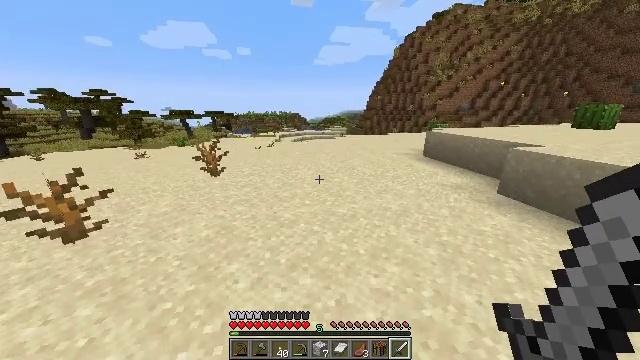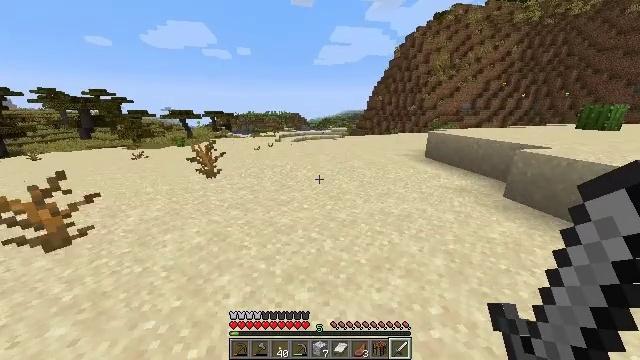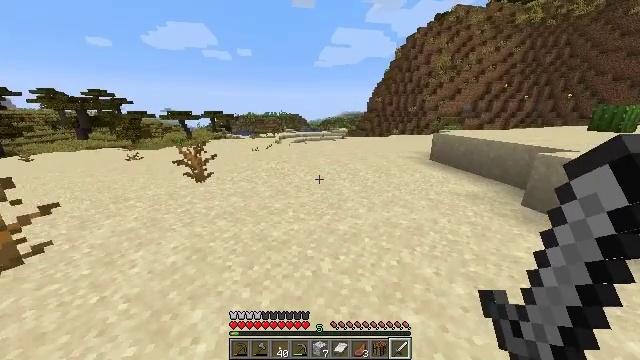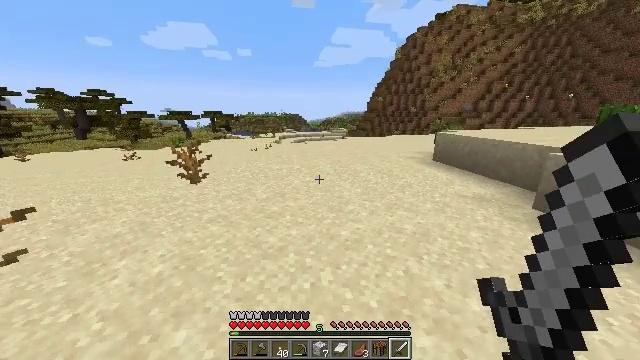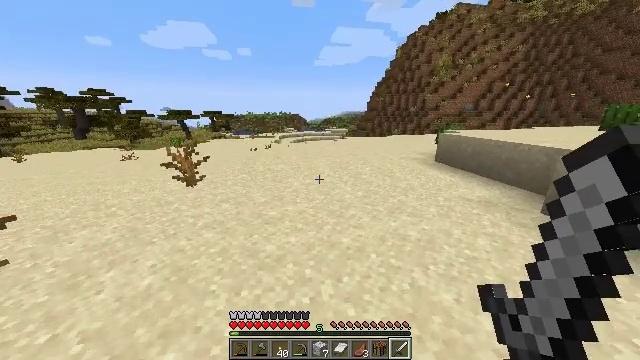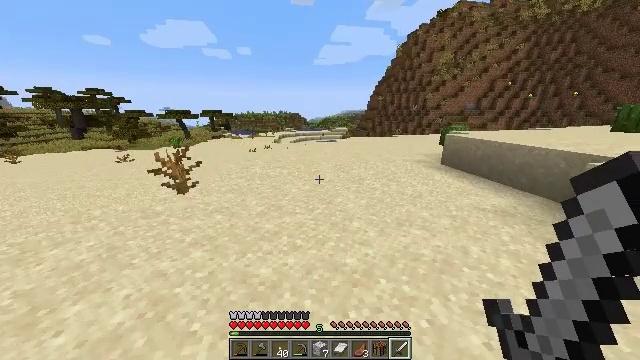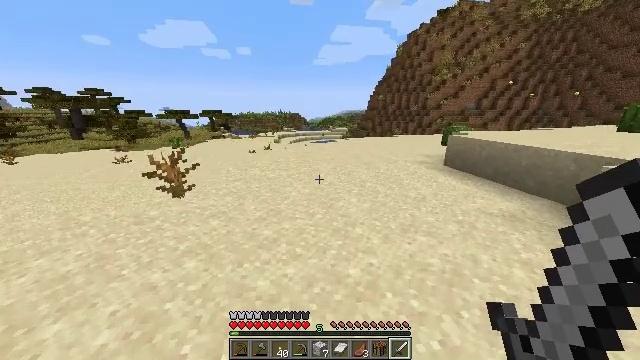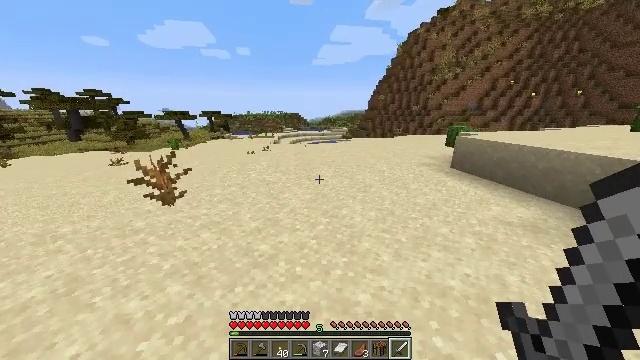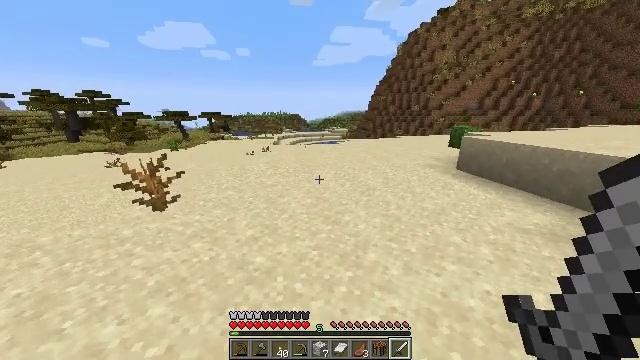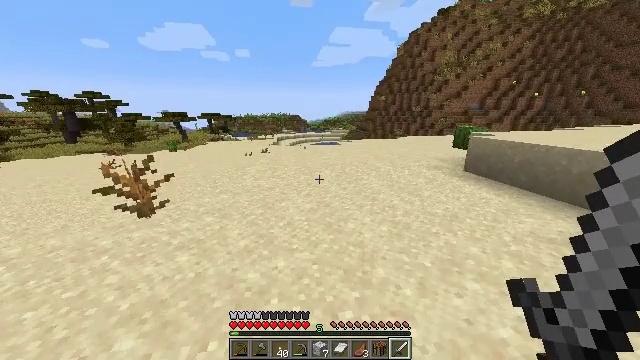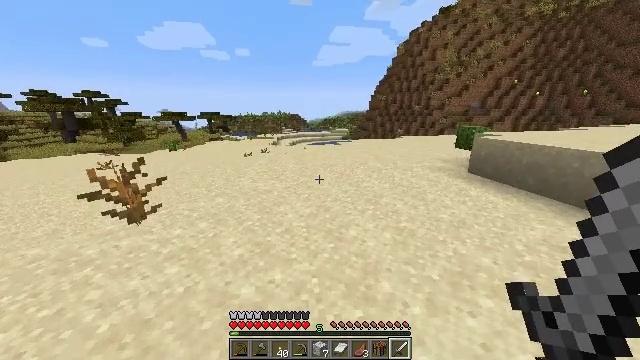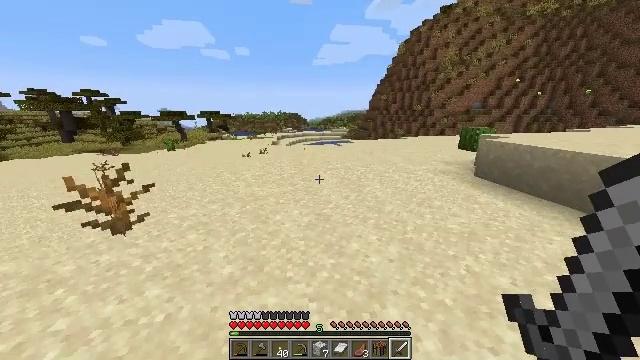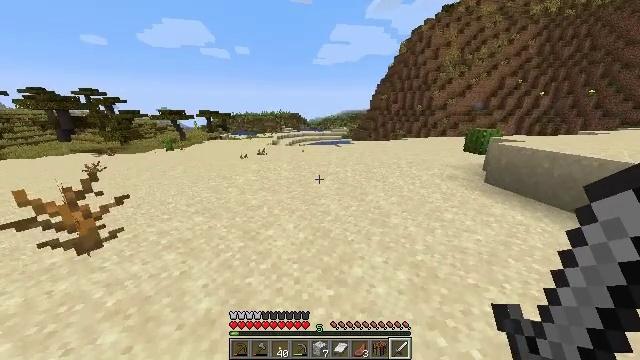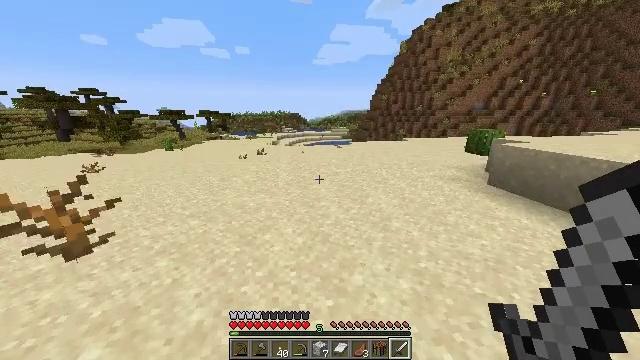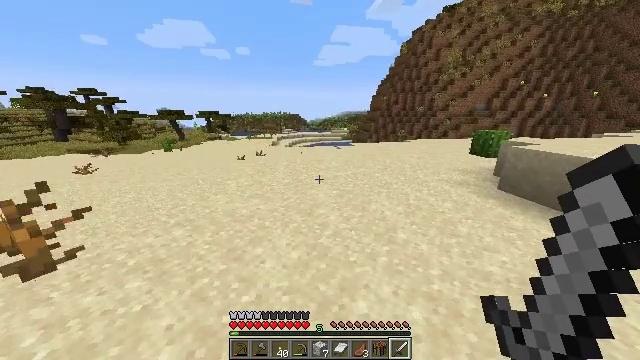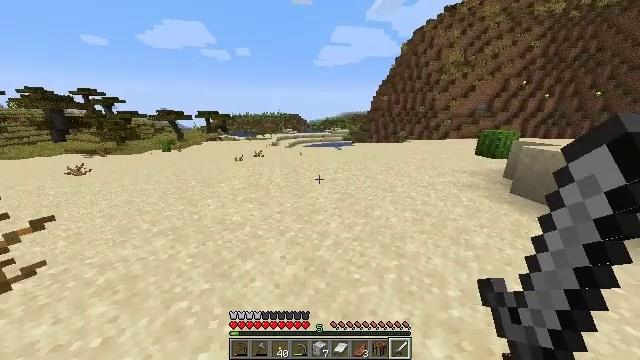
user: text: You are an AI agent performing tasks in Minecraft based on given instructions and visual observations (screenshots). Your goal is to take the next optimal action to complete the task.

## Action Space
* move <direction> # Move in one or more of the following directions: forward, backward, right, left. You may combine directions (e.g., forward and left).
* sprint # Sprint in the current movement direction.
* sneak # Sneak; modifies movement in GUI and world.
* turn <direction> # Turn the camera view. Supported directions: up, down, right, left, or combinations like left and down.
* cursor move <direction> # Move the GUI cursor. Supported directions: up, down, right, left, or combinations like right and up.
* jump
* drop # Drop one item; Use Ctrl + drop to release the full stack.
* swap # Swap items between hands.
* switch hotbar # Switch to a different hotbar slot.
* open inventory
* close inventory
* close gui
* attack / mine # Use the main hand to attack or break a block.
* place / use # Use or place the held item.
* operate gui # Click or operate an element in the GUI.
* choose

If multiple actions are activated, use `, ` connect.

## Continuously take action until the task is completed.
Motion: motion action
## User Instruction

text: Gather a tall sunflower.
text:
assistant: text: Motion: move forward, sprint
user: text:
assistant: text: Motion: move forward, sprint
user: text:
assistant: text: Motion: move forward, sprint
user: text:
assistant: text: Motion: move forward, sprint
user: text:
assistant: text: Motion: move forward, sprint
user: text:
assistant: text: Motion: move forward, sprint
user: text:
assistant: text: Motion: move forward, sprint
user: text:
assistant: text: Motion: move forward, sprint
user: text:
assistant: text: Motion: move forward, sprint
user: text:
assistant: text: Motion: move forward, sprint
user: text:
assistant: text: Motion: move forward, sprint
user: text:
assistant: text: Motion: move forward, sprint
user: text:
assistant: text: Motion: move forward, sprint
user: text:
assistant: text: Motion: move forward, sprint
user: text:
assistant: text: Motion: move forward, sprint
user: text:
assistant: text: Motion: move forward, sprint
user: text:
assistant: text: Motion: move forward, sprint
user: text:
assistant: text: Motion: move forward, sprint
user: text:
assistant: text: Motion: move forward, sprint
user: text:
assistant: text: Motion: move forward, sprint
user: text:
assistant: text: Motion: move forward, sprint
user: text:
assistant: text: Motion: move forward, sprint
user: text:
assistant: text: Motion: move forward, sprint
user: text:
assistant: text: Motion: move forward, sprint
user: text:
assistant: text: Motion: move forward, sprint
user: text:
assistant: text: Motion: move forward, sprint
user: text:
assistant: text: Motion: move forward, sprint
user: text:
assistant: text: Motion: move forward, sprint
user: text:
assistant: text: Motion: move forward, sprint, turn left
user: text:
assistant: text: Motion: move forward, sprint, turn left